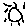
Label: sun